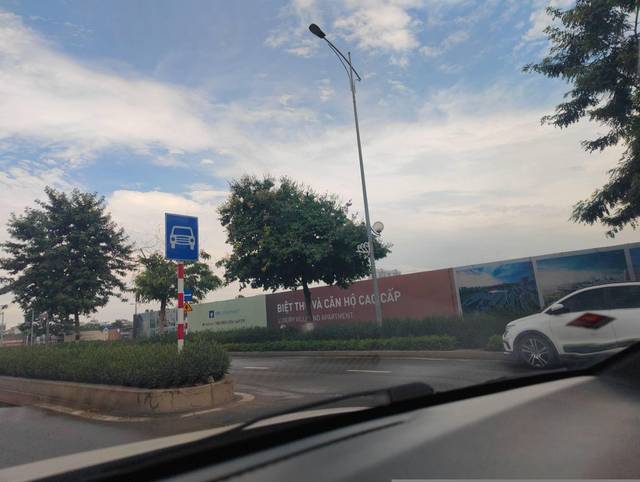
Region: Vietnam
Coordinates: 21.062, 105.8